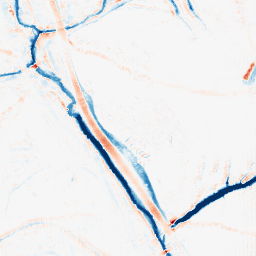
Category: morphological
Decomposition family: morphological_ellipse
Decomposition parameters: operation: average
width: 10
height: 10
Upsampling method: fft_zeropad
Upsampling parameters: scale: 2
Upsampling scale: 2